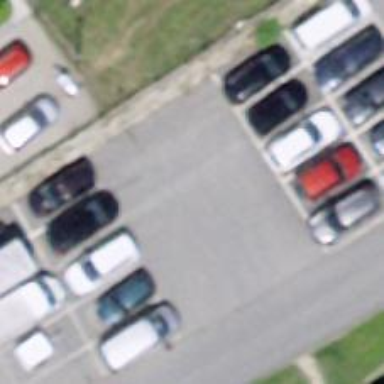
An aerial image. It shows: Parking aisle designated as service road.